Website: apple
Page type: customer-info-address
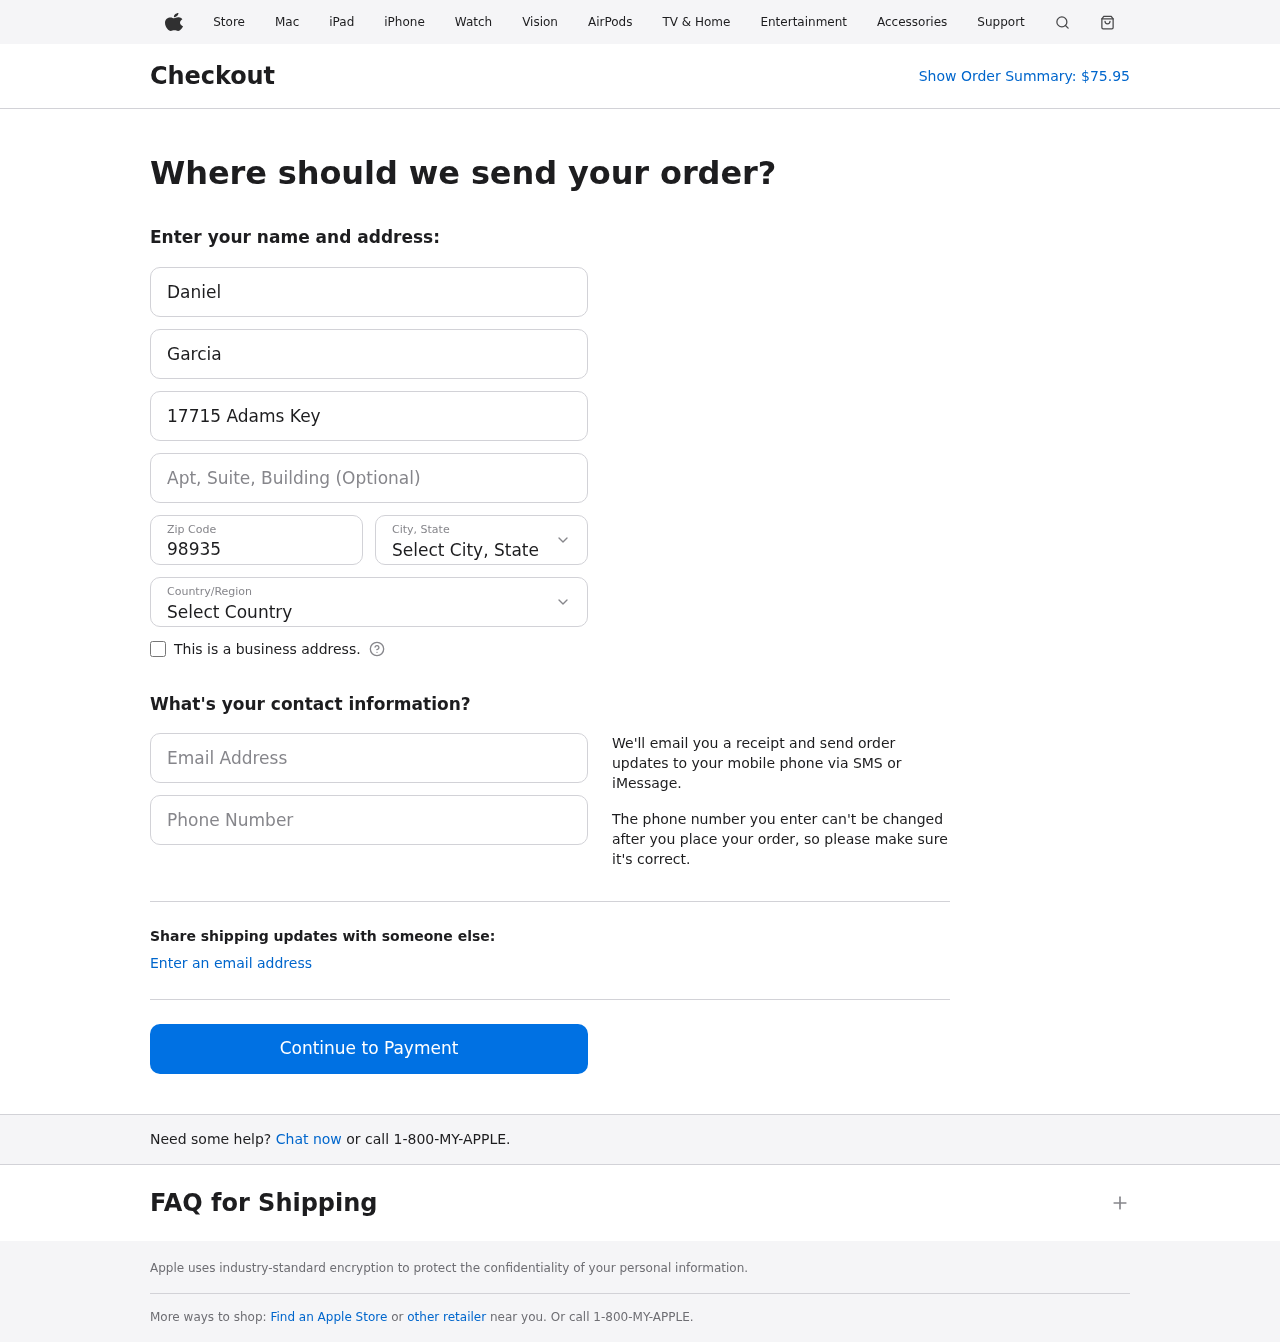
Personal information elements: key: PII_CITY_STATE
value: Barrettport, OH
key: PII_COUNTRY
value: United States
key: PII_EMAIL
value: daniel.garcia@hotmail.com
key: PII_FIRSTNAME
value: Daniel
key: PII_LASTNAME
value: Garcia
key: PII_PHONE
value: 4843868627
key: PII_POSTCODE
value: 98935
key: PII_STREET
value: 17715 Adams Key
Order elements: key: ORDER_TOTAL
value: $75.95